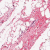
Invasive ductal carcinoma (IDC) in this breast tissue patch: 0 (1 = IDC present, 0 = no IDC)